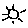
Label: sun